Question: I've got 2 Excel sheets with some data.
Excel 1:
'''
Url | Milliseconds
url/1 | 0.6534
url/2 | 0.5422
url/3 | 4.2133
'''
Excel 2:
'''
Url | Milliseconds
url/1 | 0.8531
url/2 | 0.3254
url/3 | 3.5124
'''
I want to aggregate this date in 1 chart, so I figured I could go using the PowerChart offered by the PowerPivot functionality.
Using PowerPivot I've added the 2 Excel files as a datasource and managed to create a chart.
I've also created a relationship between the 'Excel 1.Url' field and the 'Excel 2.Url' field.
Now when creating the chart, the 'Excel 1.Milliseconds' field shows up correct. When I add the 'Excel 2.Milliseconds' column to the chart (in the Values block), it shows the Sum of Milliseconds.
This is possibly due to the fact the field value is set to be the Sum. But I can't change this to be the actual value of the field.
Below is a screenshot of what I'm dealing with (dutch Excel 2013)

Am I missing something? That's quite possible as this is the first time I'm working with PowerPivot.
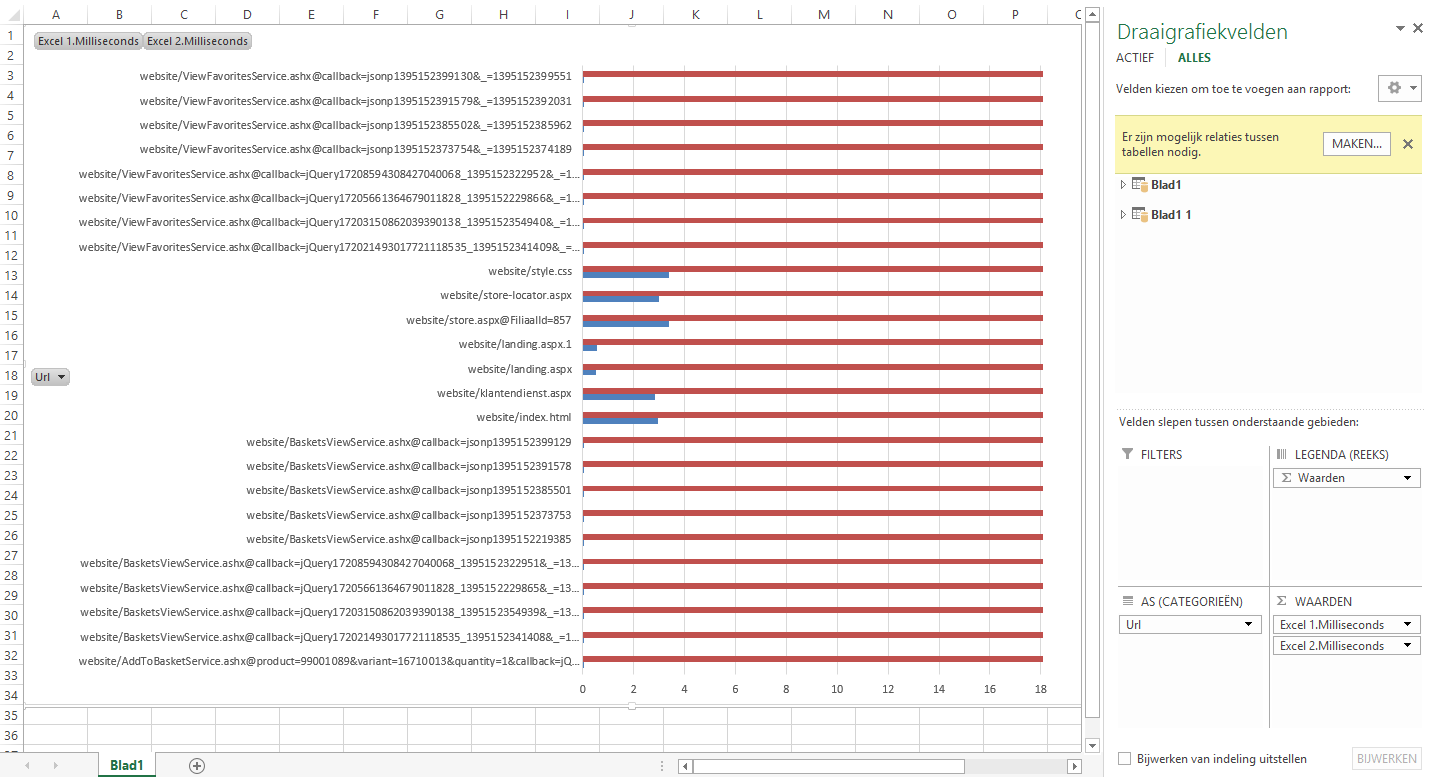
Answer: , the solution should be quite simple:
-

-
Formula for table (I called it , see my diagram):
'''
=AVERAGE(URL_1[Millisecond])
'''
Formula for table ():
'''
=AVERAGE(URL_2[Millisecond])
'''
-

I have uploaded the <URL> to my Desktop public folder. Hope this helps!